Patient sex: M
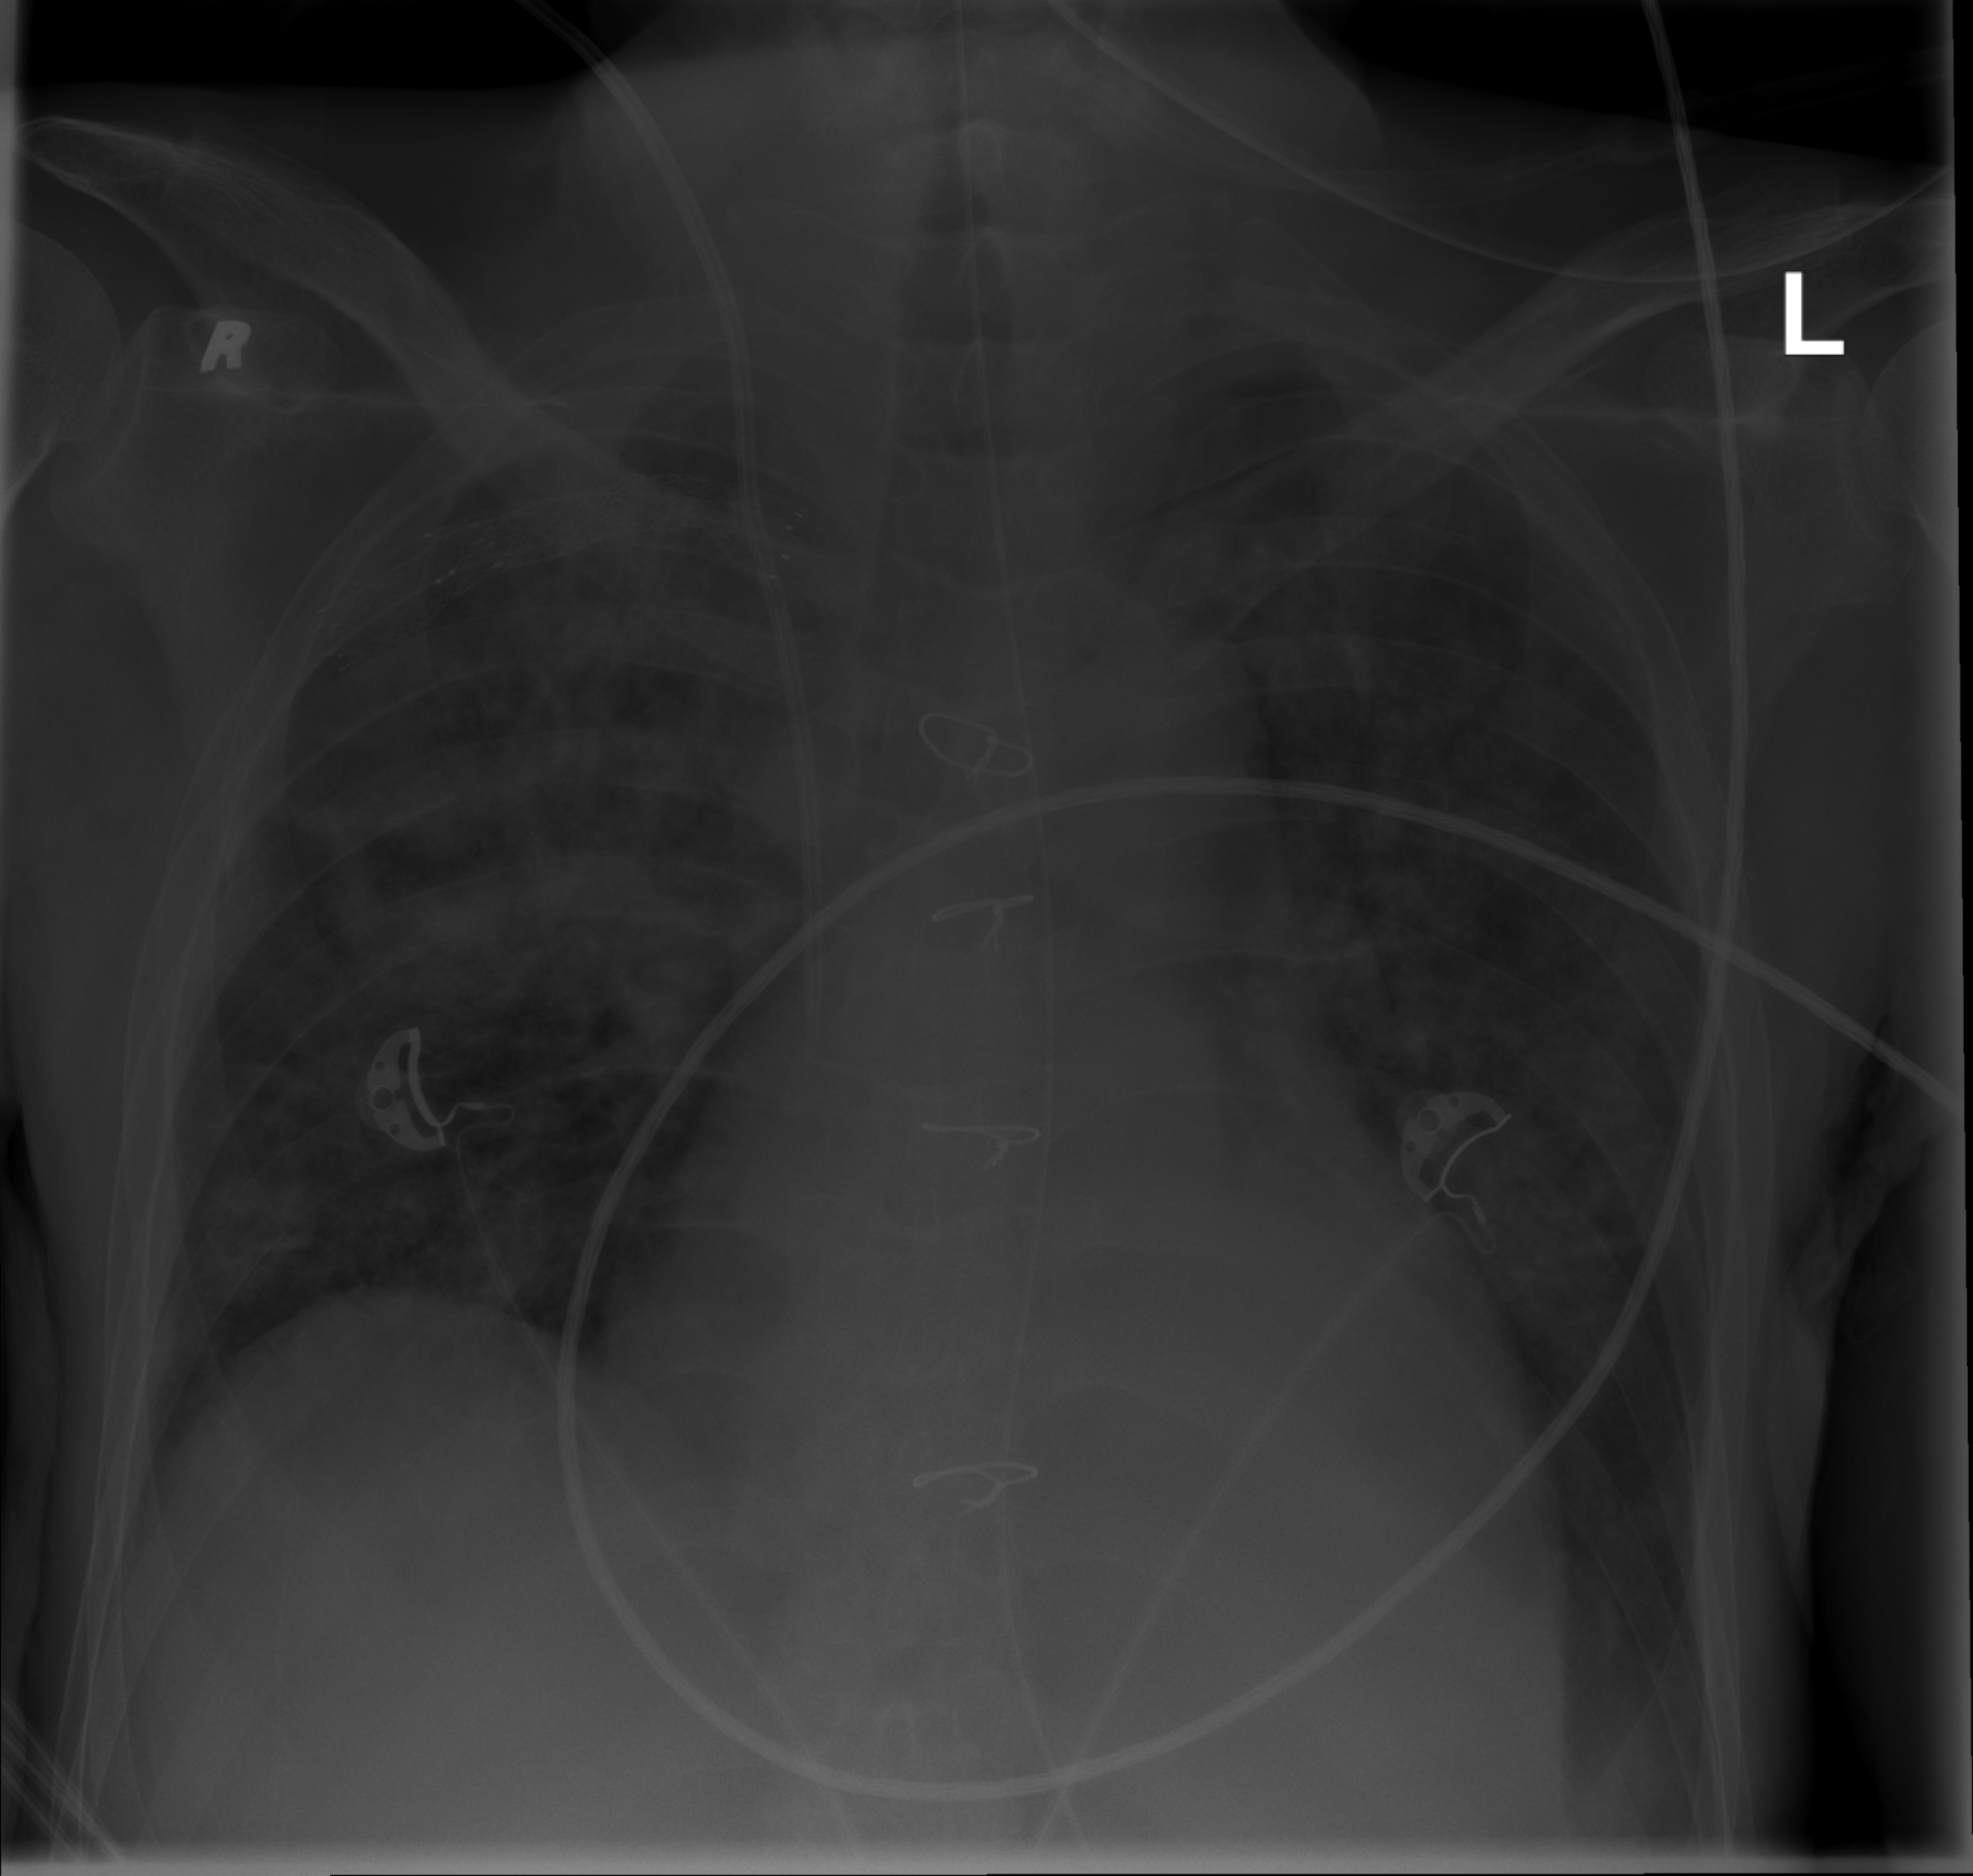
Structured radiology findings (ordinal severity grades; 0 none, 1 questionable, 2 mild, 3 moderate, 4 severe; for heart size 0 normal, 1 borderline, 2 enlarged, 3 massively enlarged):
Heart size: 2
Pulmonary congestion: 0
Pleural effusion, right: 2
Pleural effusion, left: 0
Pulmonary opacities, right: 3
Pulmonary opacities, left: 2
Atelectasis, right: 2
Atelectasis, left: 2